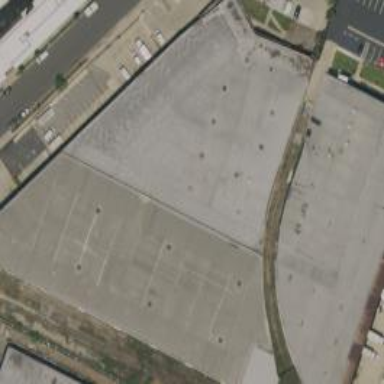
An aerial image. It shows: Warehouse.